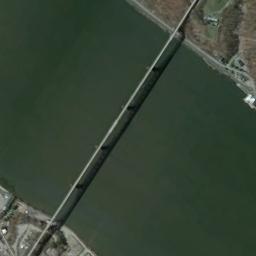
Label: bridge